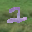
Label: 2